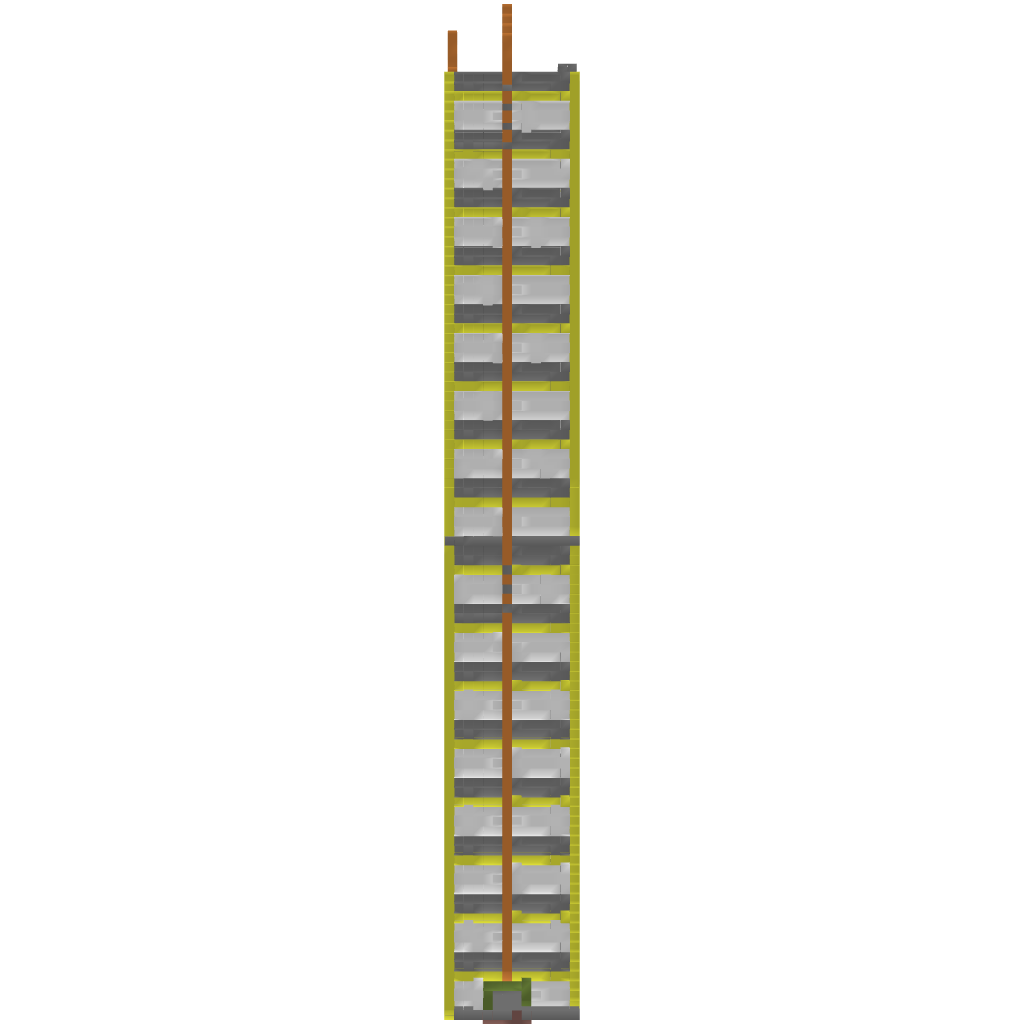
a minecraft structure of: city work office good quality